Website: home-depot
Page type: address-validator
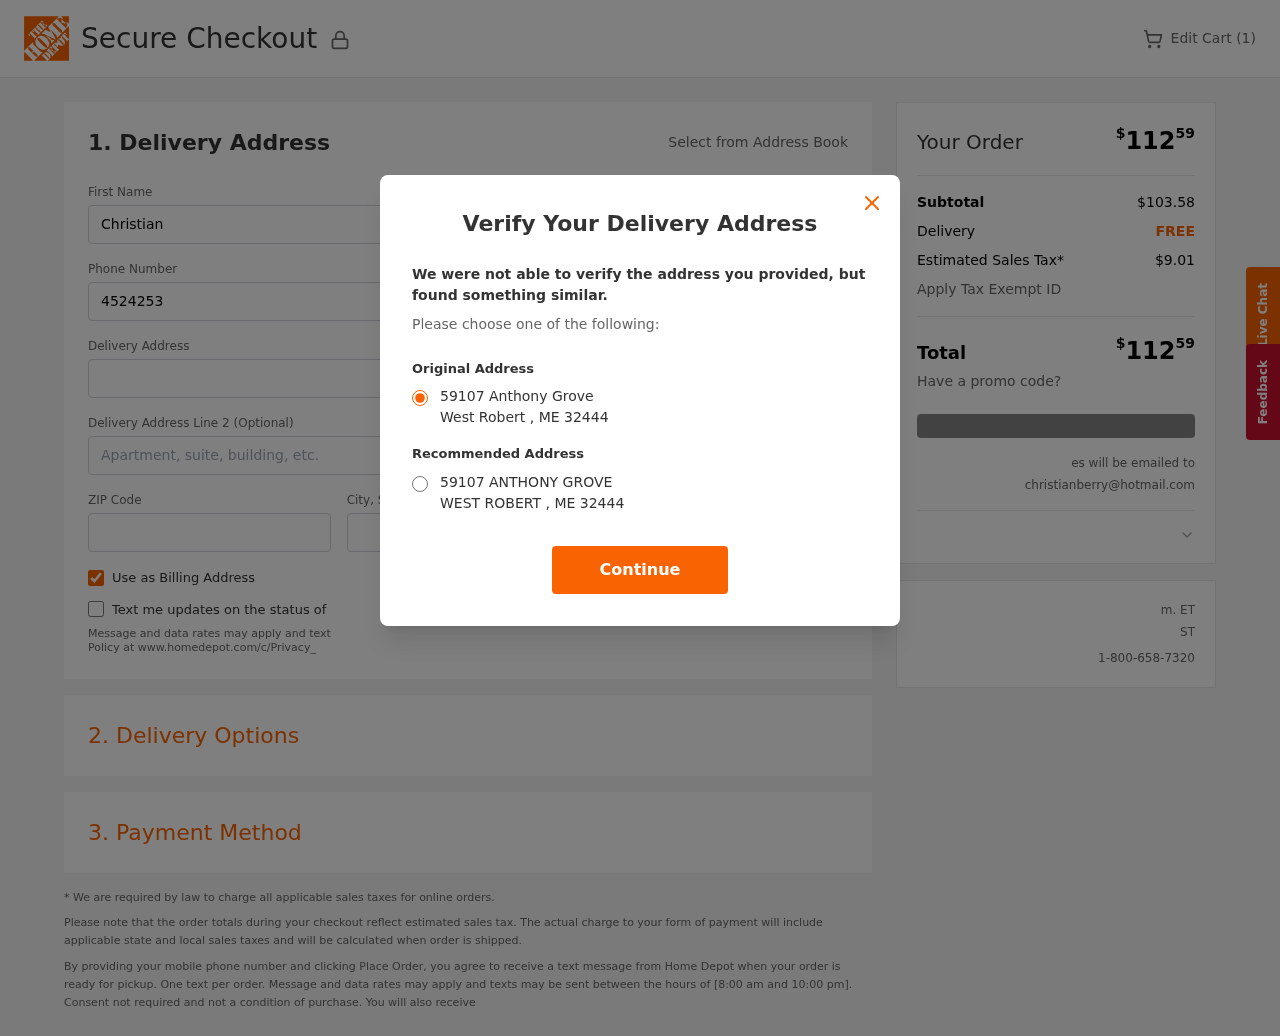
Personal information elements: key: PII_CITY
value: West Robert
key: PII_EMAIL
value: christianberry@hotmail.com
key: PII_POSTCODE
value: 32444
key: PII_STATE_ABBR
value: ME
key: PII_STREET
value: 59107 Anthony Grove
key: PII_FIRSTNAME
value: Christian
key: PII_LASTNAME
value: Berry
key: PII_PHONE
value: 4524253907
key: PII_CITY_STATE
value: West Robert, ME
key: PII_STREET_ALT
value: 59107 ANTHONY GROVE
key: PII_CITY_ALT
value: WEST ROBERT
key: PII_POSTCODE_FULL
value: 32444
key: PII_POSTCODE_NUMERIC
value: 32444
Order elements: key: ORDER_NUM_ITEMS
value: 1
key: ORDER_TOTAL
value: $11259
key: ORDER_SUBTOTAL
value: $103.58
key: ORDER_SHIPPING_COST
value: FREE
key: ORDER_TAX
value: $9.01